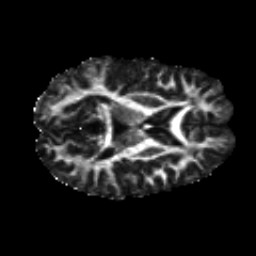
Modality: FA
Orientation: axial
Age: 26
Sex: male
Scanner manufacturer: siemens
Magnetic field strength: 3 T
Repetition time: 8.8 s
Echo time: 0.085 s